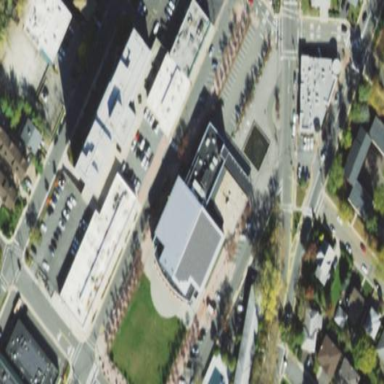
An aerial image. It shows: Community center building.